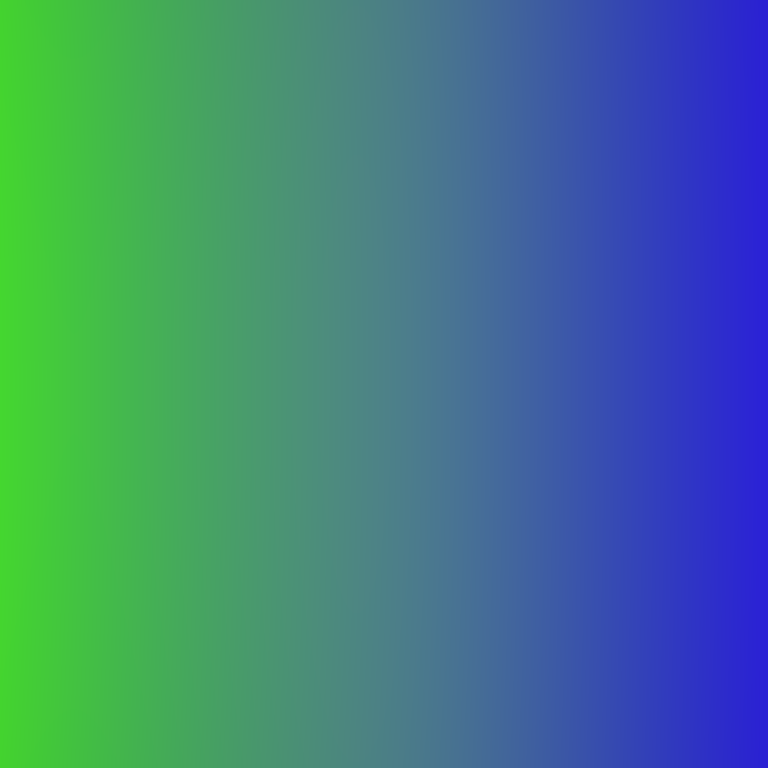
Abstract light effect, smooth gradient from vibrant green to deep blue, calm atmosphere, soft blend, no room, no furniture, no objects.